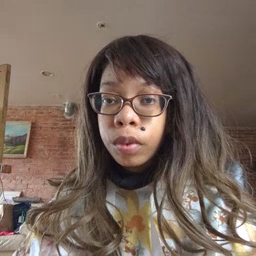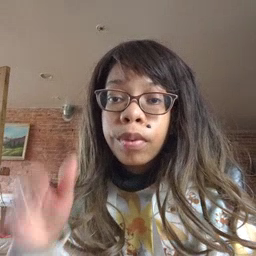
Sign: bye